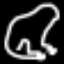
Label: frog